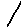
Label: line